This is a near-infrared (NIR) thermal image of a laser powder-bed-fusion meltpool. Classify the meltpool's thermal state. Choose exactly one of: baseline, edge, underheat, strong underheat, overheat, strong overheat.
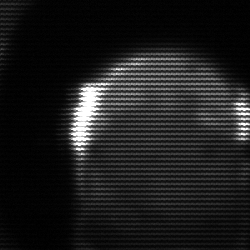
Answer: edge